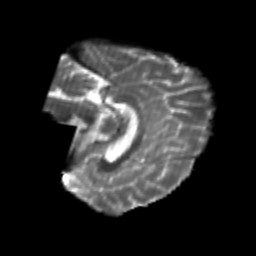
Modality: T2w
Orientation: sagittal
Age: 25
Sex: female
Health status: healthy
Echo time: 0.074 s